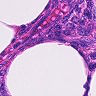
Metastatic tissue present: no